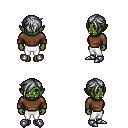
a pixel art fantasy rpg character, female body template, orc, green skin, brown long-sleeve shirt, white pants, gray pixie cut hairstyle, metal boots, four views (front, back, left, right), 2x2 character sprite sheet, small pixel art, hard edges, no anti-aliasing